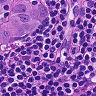
Metastatic tissue present: yes